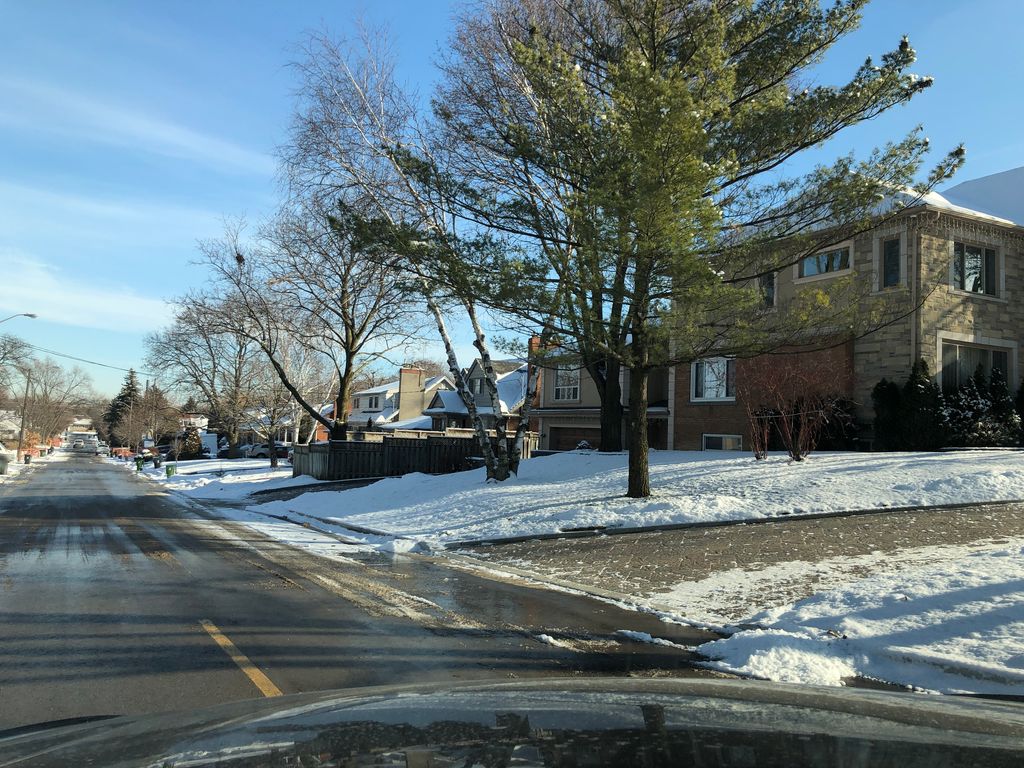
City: toronto